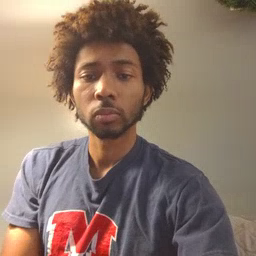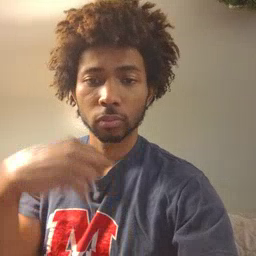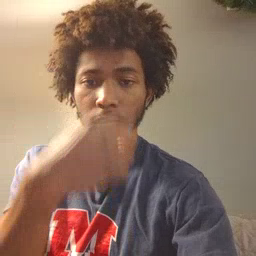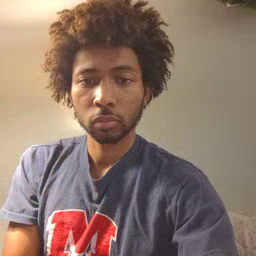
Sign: face